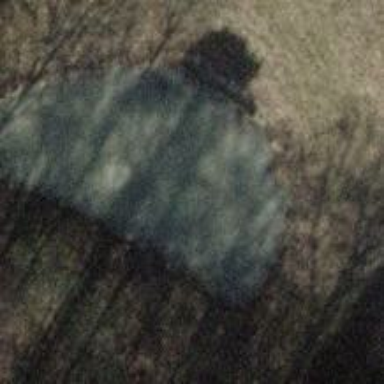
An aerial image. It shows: Serene pond surrounded by nature.